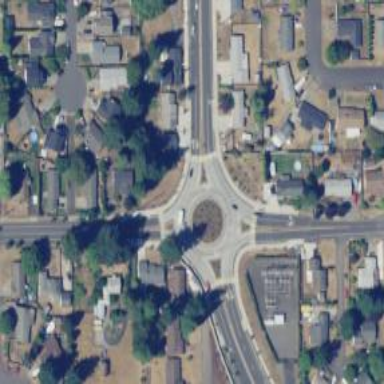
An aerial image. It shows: Secondary road leading to roundabout.